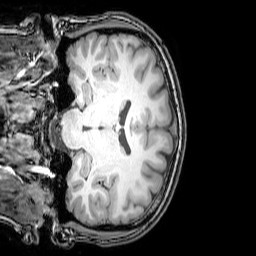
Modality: T1w
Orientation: coronal
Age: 25
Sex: male
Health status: healthy
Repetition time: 0.081 s
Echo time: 0.037 s